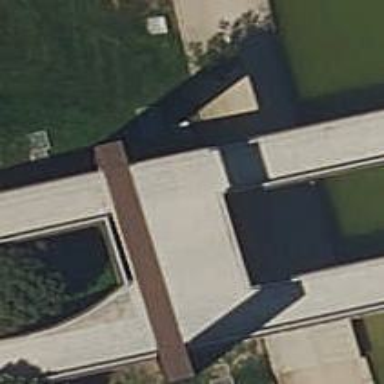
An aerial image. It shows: Paved footway bridge.